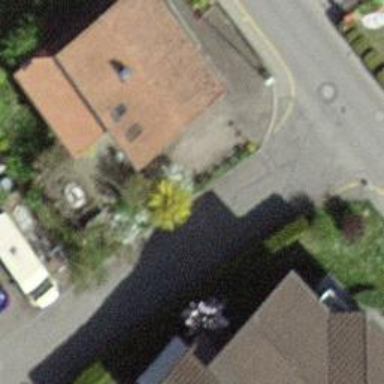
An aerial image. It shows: Residential building.